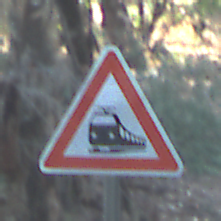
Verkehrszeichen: Bahnuebergang
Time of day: MorningAfternoon
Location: Outdoor (Nature)
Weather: Clear
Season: NotSpecified
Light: Natural